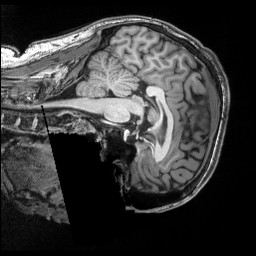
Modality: T1w
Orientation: sagittal
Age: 23
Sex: male